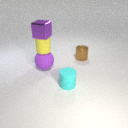
small brown metal cylinder to the right of small cyan rubber cylinder